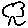
Label: tree